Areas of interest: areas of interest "Library"
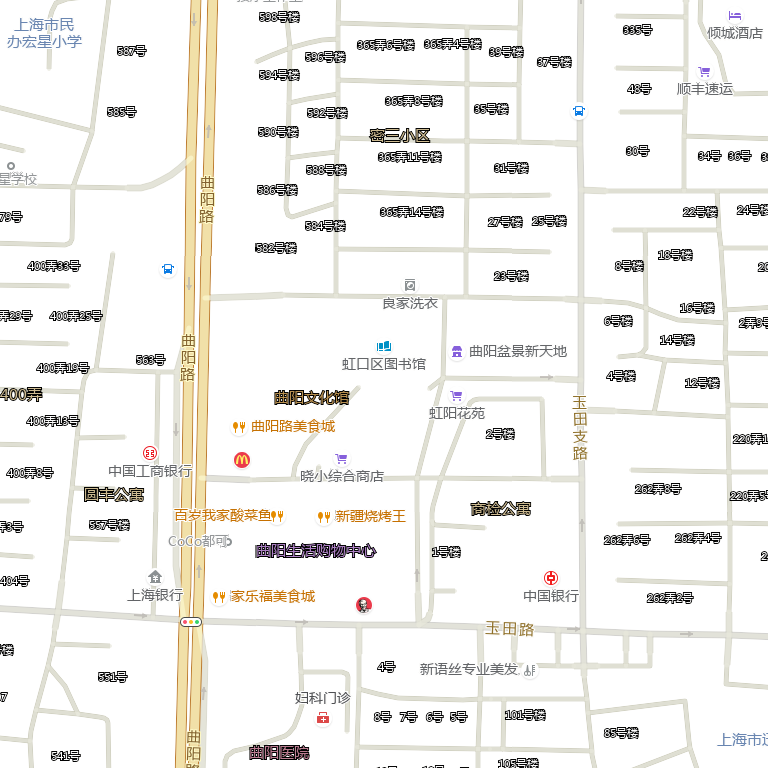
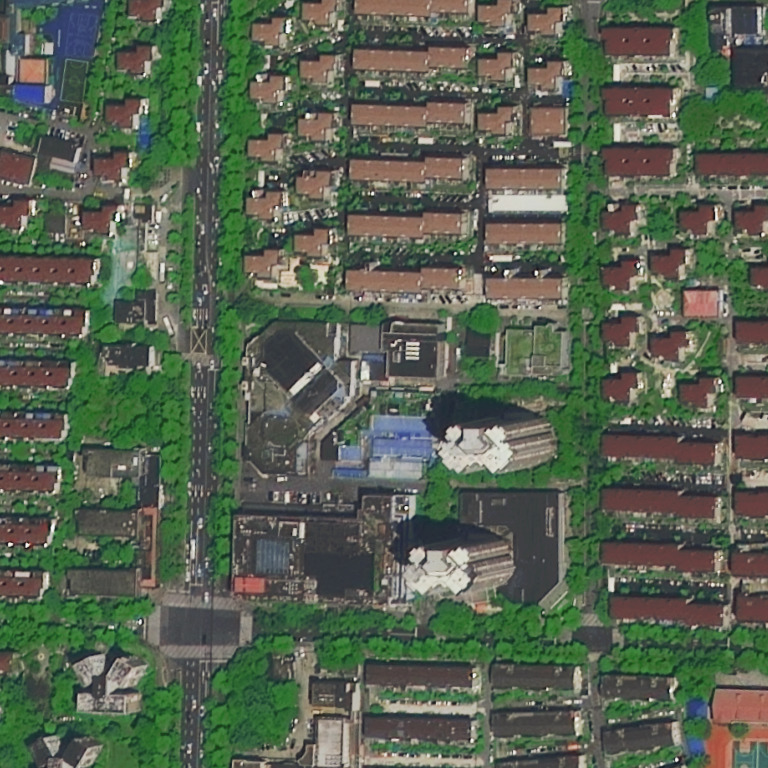